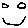
Label: smiley face